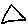
Label: triangle